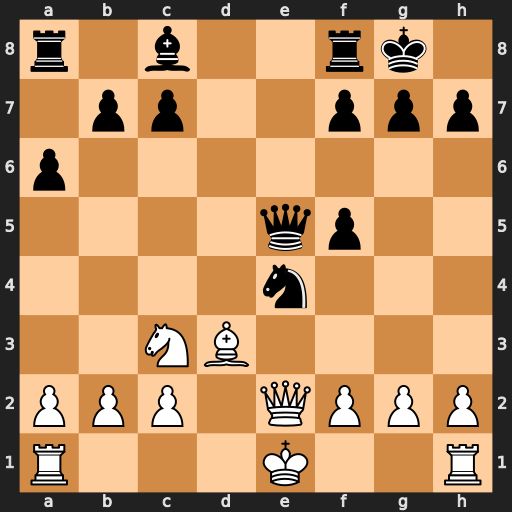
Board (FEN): r1b2rk1/1pp2ppp/p7/4qp2/4n3/2NB4/PPP1QPPP/R3K2R
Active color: w
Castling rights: KQ
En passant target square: -
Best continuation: f3 Re8 fxe4